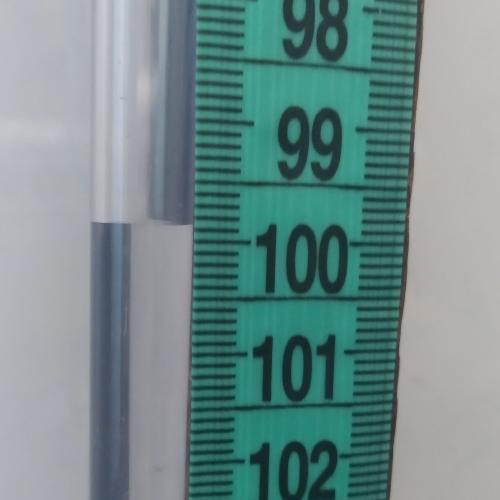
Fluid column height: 99.9 cm